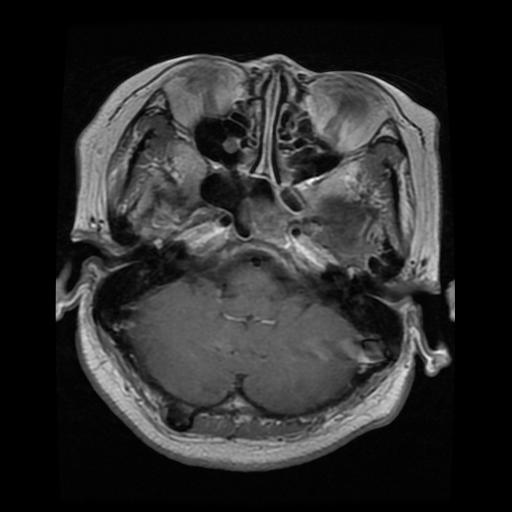
Label: pituitary